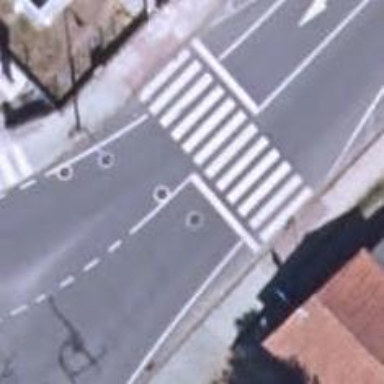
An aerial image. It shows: Footway with zebra crossing.